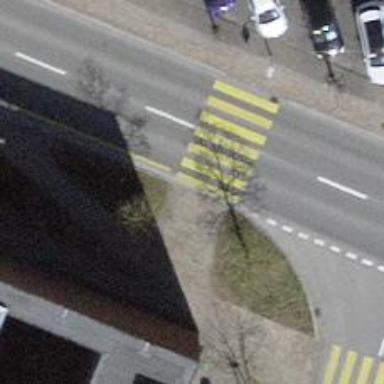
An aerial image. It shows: Uncontrolled zebra crossing with yellow markings.